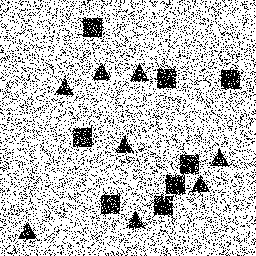
Squares: 8
Triangles: 8
Stars: 0
Total shapes: 16